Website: walmart
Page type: account-selection
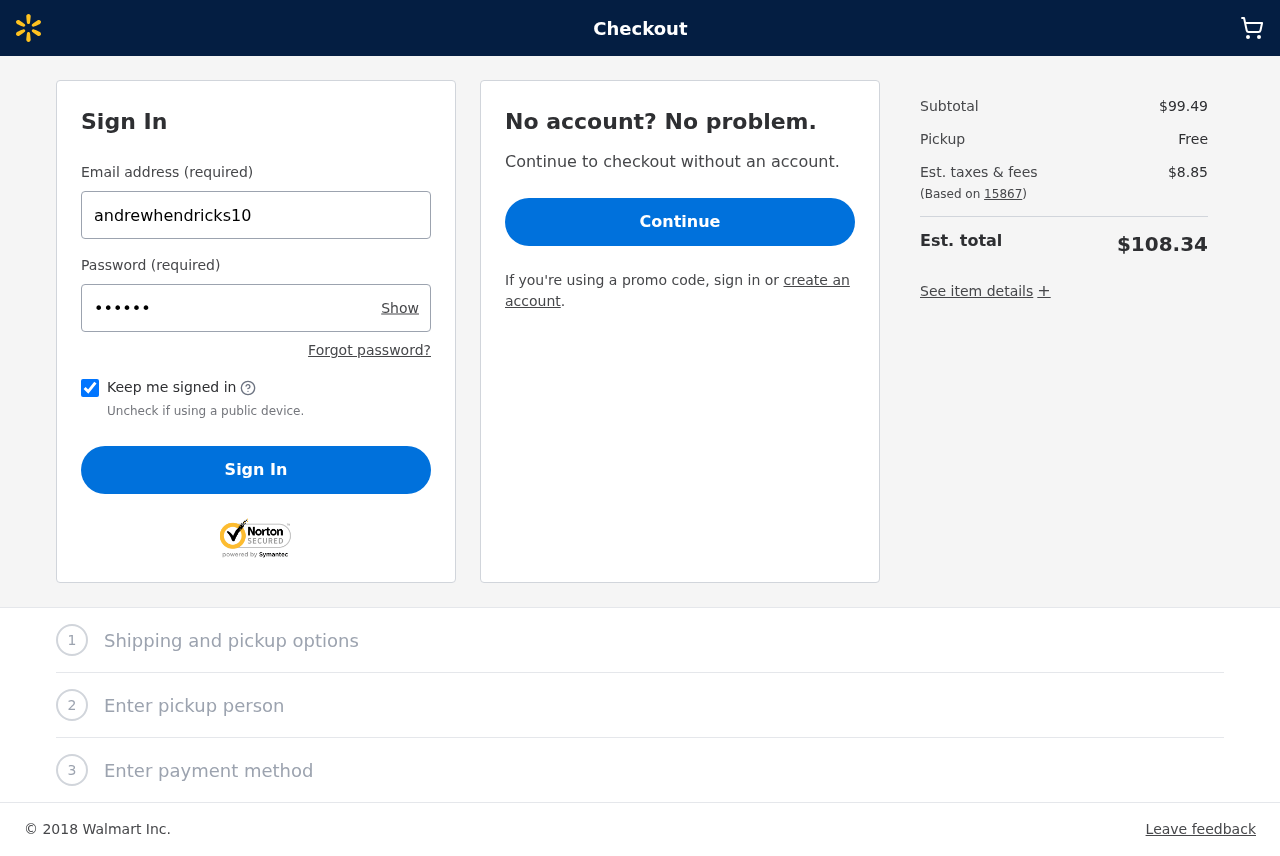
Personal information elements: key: PII_LOGIN_USERNAME
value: andrewhendricks10
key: PII_POSTCODE
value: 15867
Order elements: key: ORDER_SUBTOTAL
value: $99.49
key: ORDER_TAX
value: $8.85
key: ORDER_TOTAL
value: $108.34